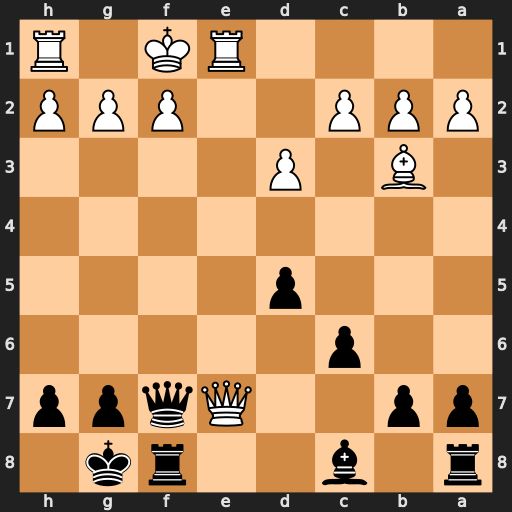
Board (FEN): r1b2rk1/pp2Qqpp/2p5/3p4/8/1B1P4/PPP2PPP/4RK1R
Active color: b
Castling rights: -
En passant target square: -
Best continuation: Qxf2#